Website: walmart
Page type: billing-address
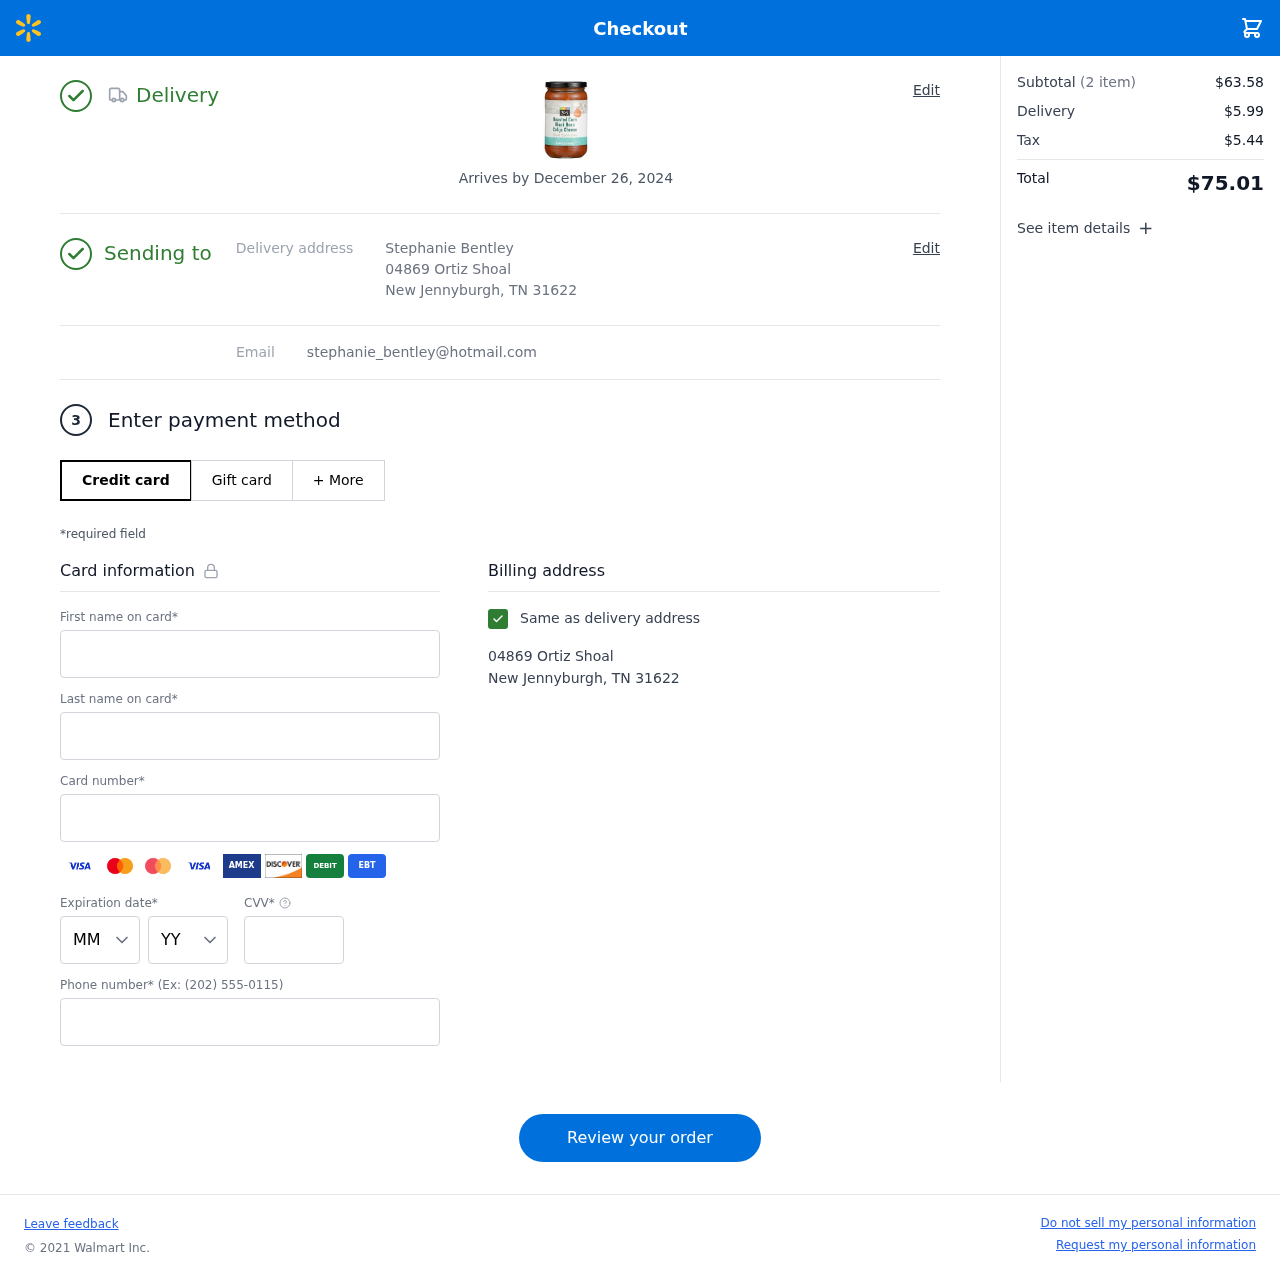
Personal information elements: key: PII_CARD_CVV
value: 283
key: PII_CARD_EXPIRY_MONTH
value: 03
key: PII_CARD_EXPIRY_YEAR
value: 28
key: PII_CARD_NUMBER
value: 6579 0343 1538 5093
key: PII_EMAIL
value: stephanie_bentley@hotmail.com
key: PII_FIRSTNAME
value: Stephanie
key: PII_FULLNAME
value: Stephanie Bentley
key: PII_LASTNAME
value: Bentley
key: PII_PHONE
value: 5459151410
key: PII_STREET
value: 04869 Ortiz Shoal
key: PII_CITY_STATE_ZIP
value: New Jennyburgh, TN 31622
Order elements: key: ORDER_DELIVERY_DATE
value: Arrives by December 26, 2024
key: ORDER_NUM_ITEMS
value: (2 item)
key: ORDER_SUBTOTAL
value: $63.58
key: ORDER_SHIPPING_COST
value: $5.99
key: ORDER_TAX
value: $5.44
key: ORDER_TOTAL
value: $75.01